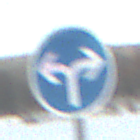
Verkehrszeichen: VorgeschriebeneFahrtrichtungRechtsOderLinks
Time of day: SunriseSunset
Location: Outdoor (Nature)
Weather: PartlyCloudy
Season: NotSpecified
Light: Natural